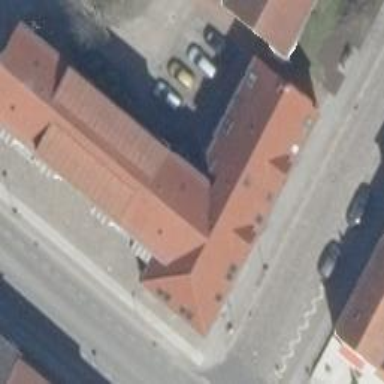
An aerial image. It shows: Beauty shop.